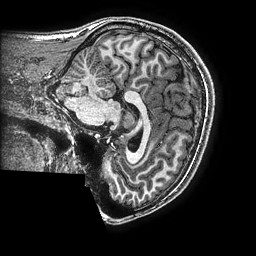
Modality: T1w
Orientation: sagittal
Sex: male
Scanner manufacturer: ge
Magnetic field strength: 3 T
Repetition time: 0.00766 s
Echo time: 0.003476 s